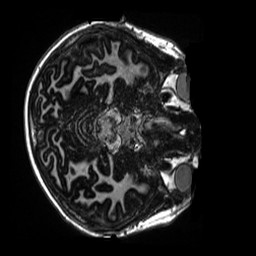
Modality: MP2RAGE
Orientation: axial
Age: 10
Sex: male
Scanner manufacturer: siemens
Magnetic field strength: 3 T
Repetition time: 4 s
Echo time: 0.00303 s